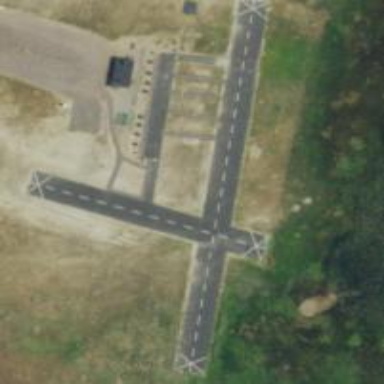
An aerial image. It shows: Runway at airport.